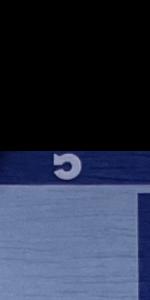
Label: Empty